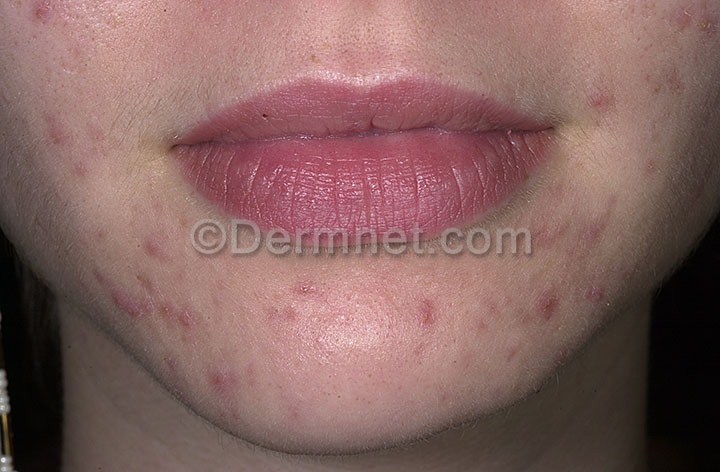
Disease: Acne and Rosacea Photos